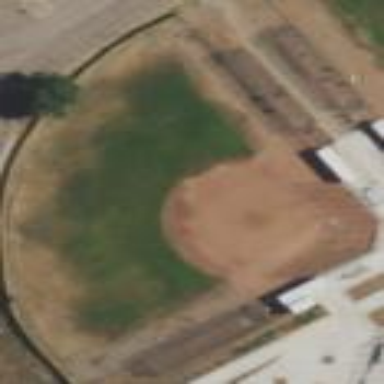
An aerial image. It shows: Baseball pitch for leisure land.